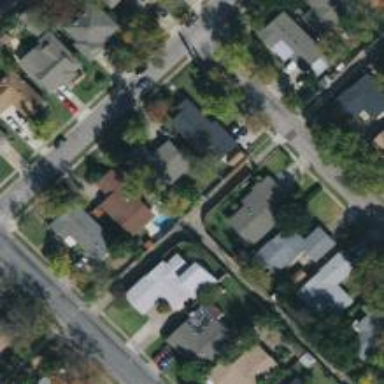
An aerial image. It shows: Alley classified as service road.